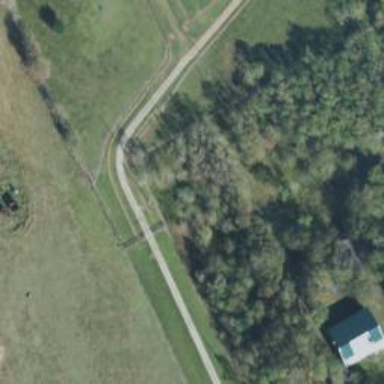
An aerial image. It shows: Driveway leading to service road.